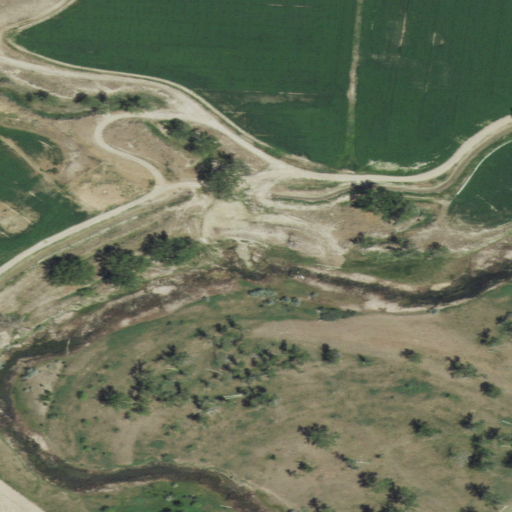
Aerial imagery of valley in Montana named Cottonwood Creek containing woody wetlands, cultivated crops, grassland, shrub, and herbaceous wetlands